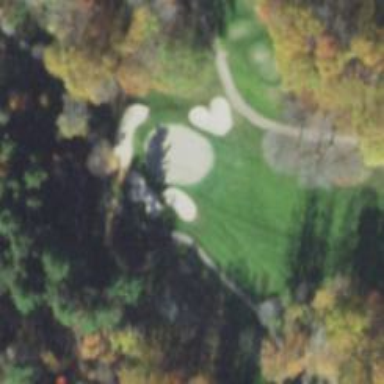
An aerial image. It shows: View of golf hole.